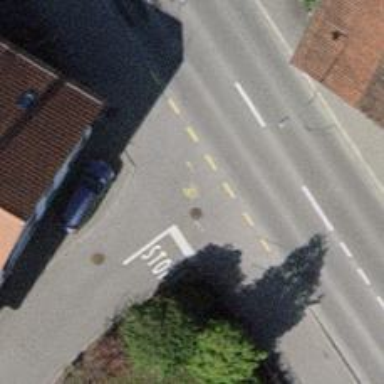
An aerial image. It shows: Unmarked crossing on the road.